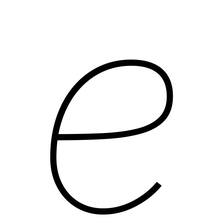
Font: Inter-Italic_Thin_Italic